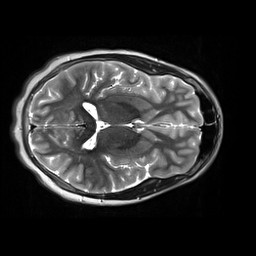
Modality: T2w
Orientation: axial
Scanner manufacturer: siemens
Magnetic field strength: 3 T
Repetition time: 9 s
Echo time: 0.115 s